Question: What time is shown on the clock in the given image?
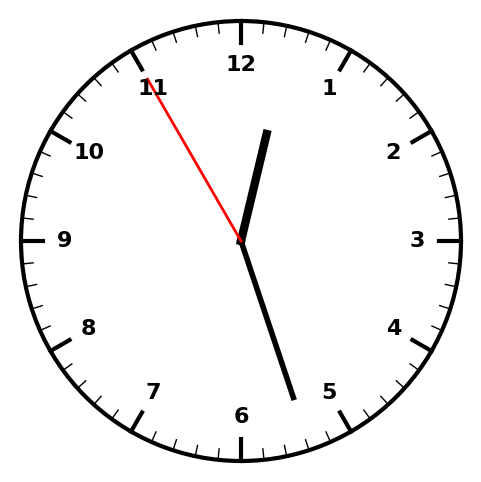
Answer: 12:26:55